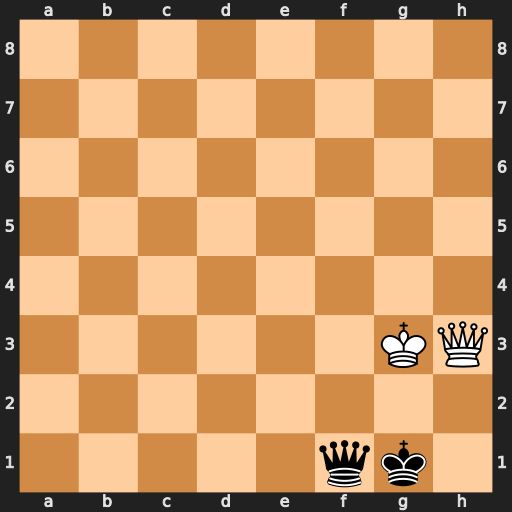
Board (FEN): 8/8/8/8/8/6KQ/8/5qk1
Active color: w
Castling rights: -
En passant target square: -
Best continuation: Qh2#